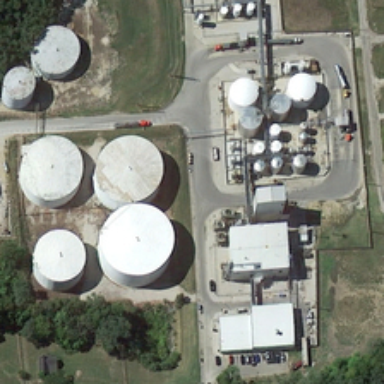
Some green trees are around many storage tanks .